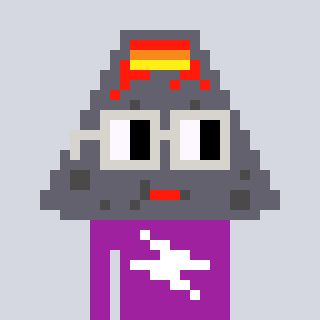
a pixel art character with square light gray glasses, a volcano-shaped head and a magenta-colored body on a cool background